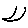
Label: moon